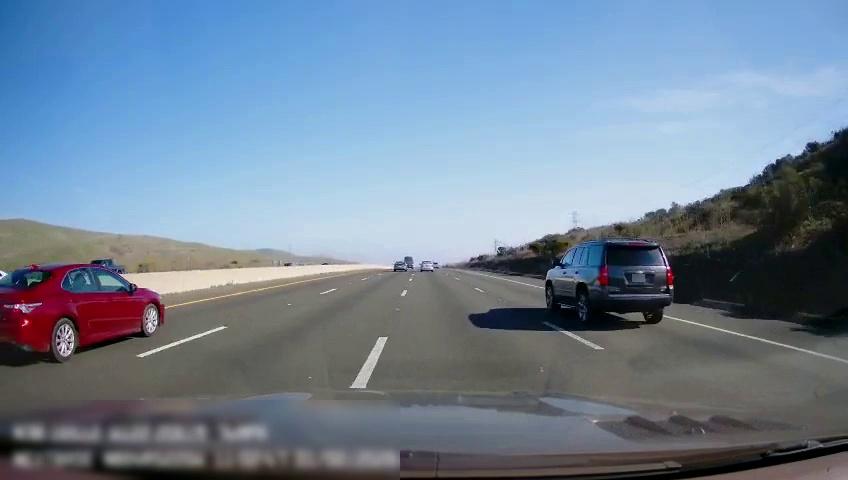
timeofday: Day
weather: Sunny
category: Drivable Space
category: Vehicles | Truck
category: Vehicles | Car
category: Vehicles | SUV
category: Vehicles | Car
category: Vehicles | Van
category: Vehicles | Car
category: Lanes | Alternate Lane
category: Lanes | Alternate Lane
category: Lanes | Alternate Lane
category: Lanes | Current Lane
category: Lanes | Alternate Lane